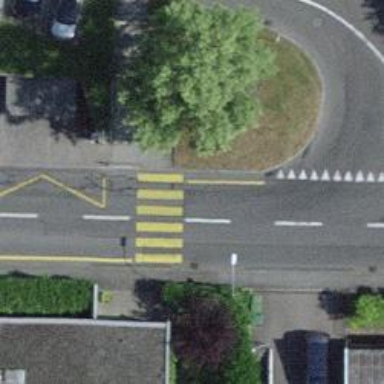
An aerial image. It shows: Kerb serving as barrier.